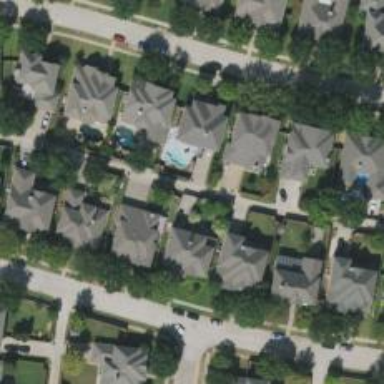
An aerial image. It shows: Alley classified as service road.